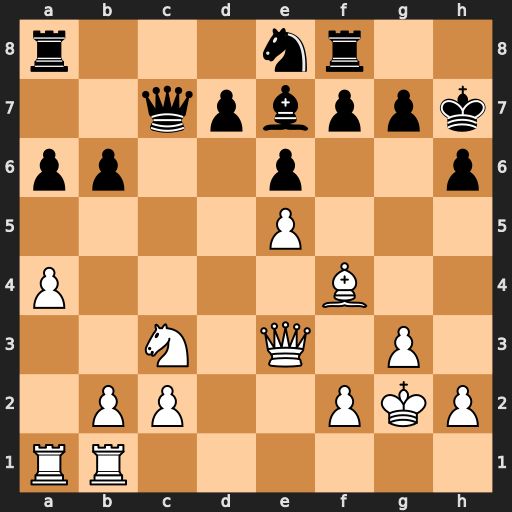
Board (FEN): r3nr2/2qpbppk/pp2p2p/4P3/P4B2/2N1Q1P1/1PP2PKP/RR6
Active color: w
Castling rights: -
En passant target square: -
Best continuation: Qe4+ Kg8 Qxa8